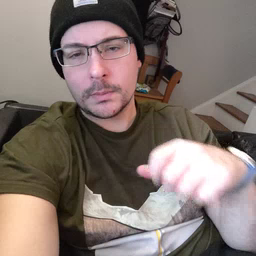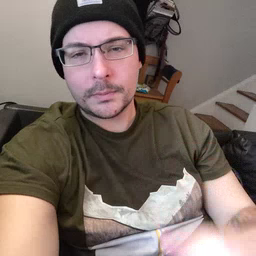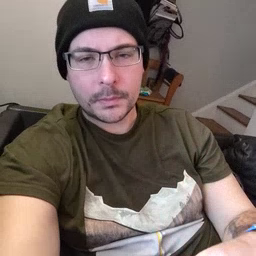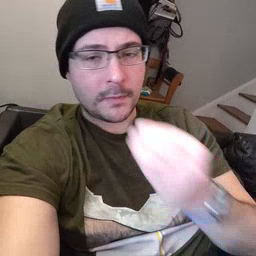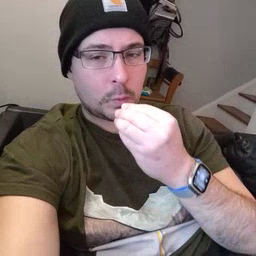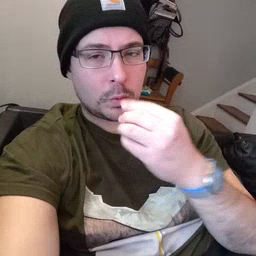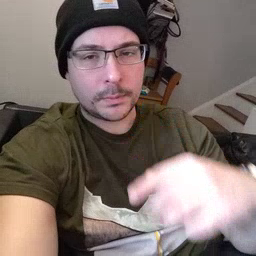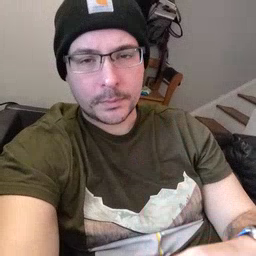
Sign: food